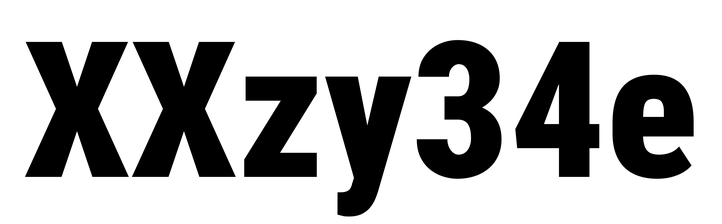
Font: Roboto_Condensed_Black